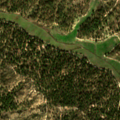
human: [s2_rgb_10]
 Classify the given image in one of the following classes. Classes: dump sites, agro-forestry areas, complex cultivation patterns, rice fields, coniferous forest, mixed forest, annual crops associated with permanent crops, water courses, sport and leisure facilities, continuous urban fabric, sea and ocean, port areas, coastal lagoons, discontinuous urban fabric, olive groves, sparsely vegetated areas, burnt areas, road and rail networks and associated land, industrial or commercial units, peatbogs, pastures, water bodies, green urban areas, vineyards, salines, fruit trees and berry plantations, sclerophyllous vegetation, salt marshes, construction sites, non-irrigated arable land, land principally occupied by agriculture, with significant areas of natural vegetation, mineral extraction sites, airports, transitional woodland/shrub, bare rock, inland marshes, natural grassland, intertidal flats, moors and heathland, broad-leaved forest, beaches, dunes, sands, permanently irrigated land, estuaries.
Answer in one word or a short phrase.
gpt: non-irrigated arable land, broad-leaved forest, coniferous forest, mixed forest, transitional woodland/shrub